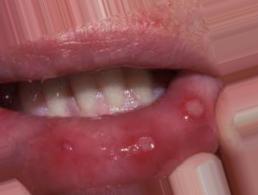
Condition: Mouth Ulcer